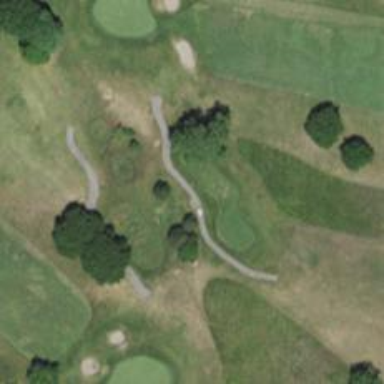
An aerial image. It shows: Path designated for golf carts.